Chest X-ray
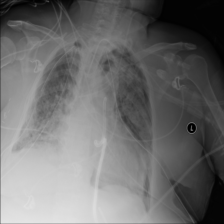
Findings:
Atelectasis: negative
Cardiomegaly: negative
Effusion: negative
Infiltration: positive
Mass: negative
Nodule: negative
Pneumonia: negative
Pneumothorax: positive
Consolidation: negative
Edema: negative
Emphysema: negative
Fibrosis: negative
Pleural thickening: negative
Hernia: negative